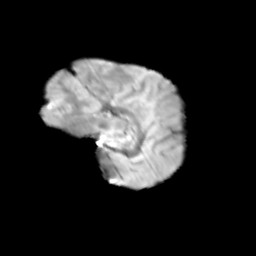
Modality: T2w
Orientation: sagittal
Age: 12
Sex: female
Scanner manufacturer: siemens
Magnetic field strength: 3 T
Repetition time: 3.8 s
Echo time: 0.07 s